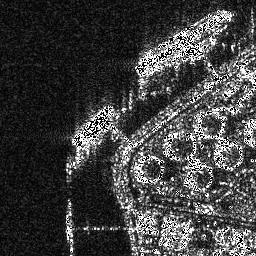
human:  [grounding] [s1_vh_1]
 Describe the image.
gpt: In the satellite image, there is  <ref>1 large ship </ref> <box>[[27, 39, 44, 56, 0]]</box> located at center,  <ref>1 medium ship </ref> <box>[[72, 2, 91, 15, 0]]</box> located at top right,  <ref>1 large ship </ref> <box>[[51, 14, 70, 28, 0]]</box> located at top.